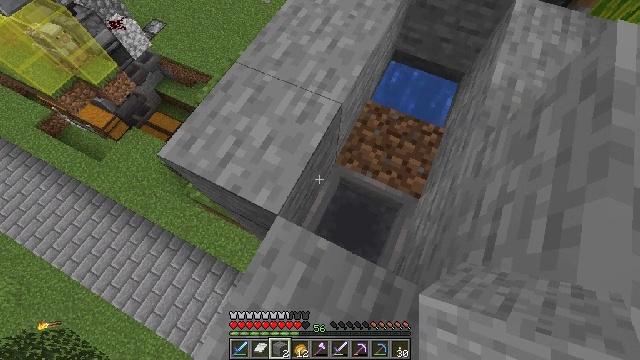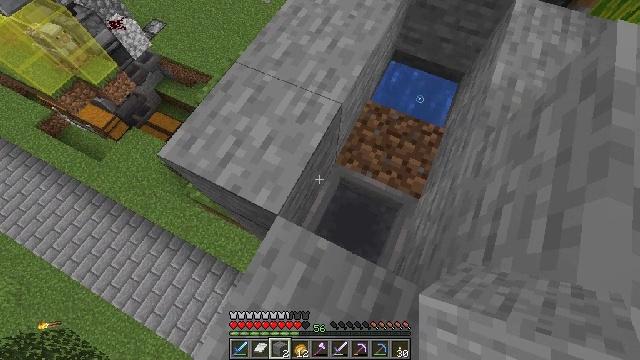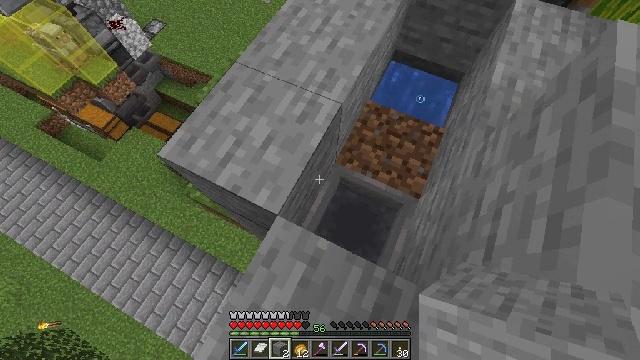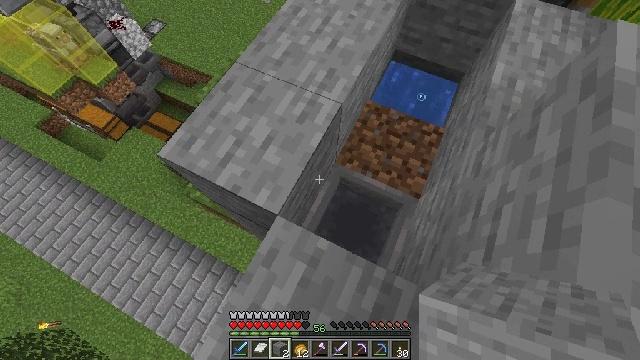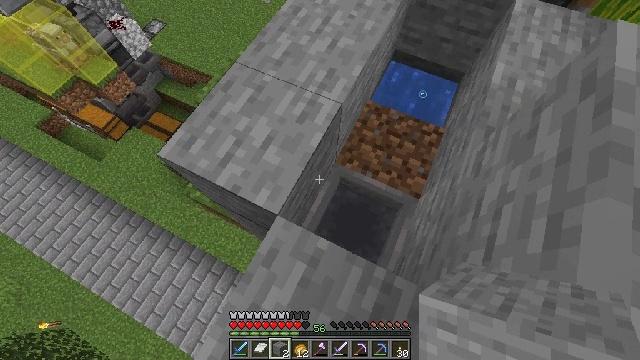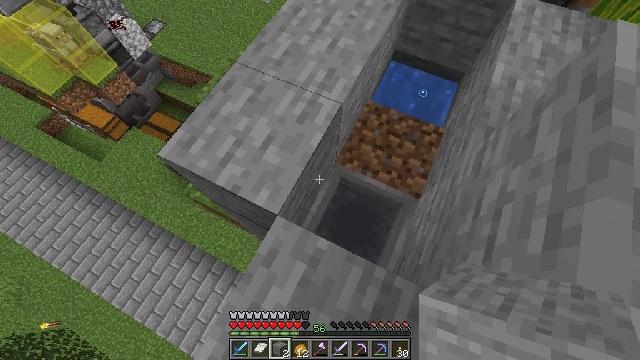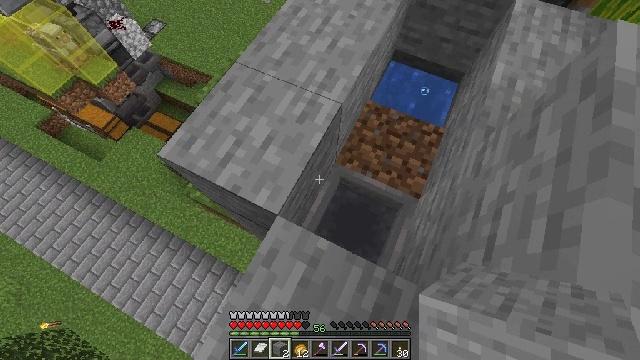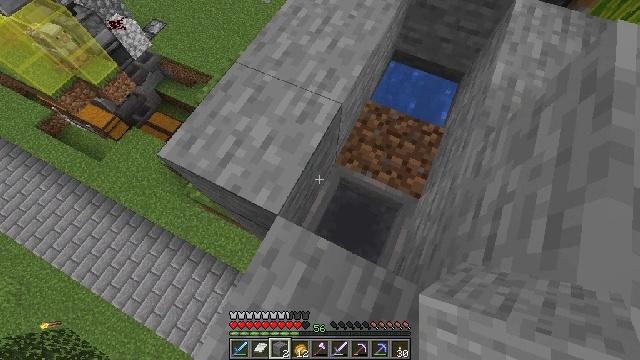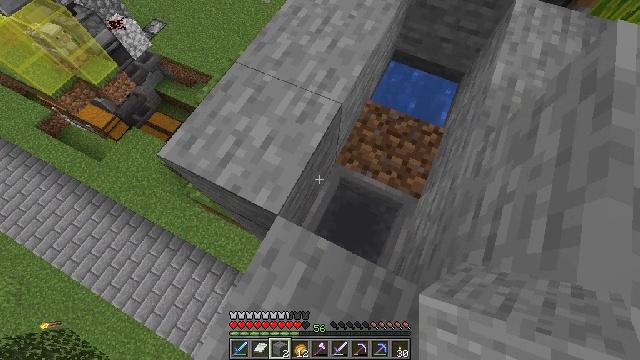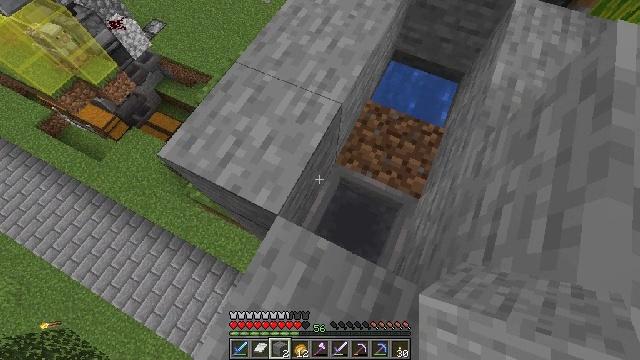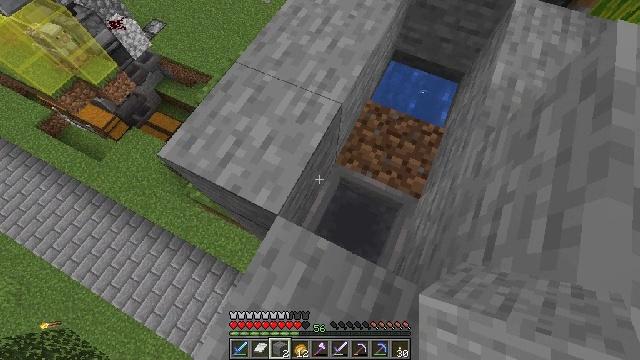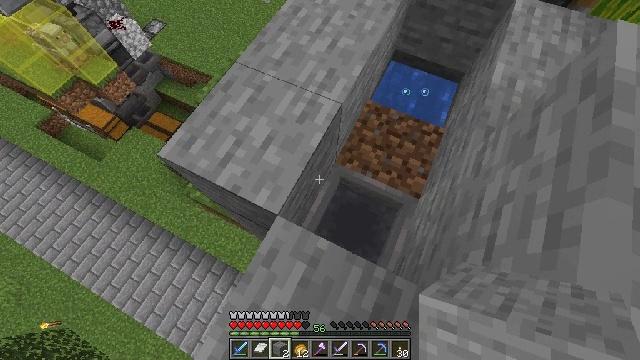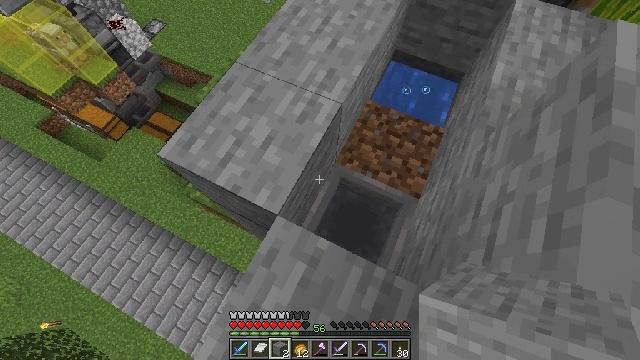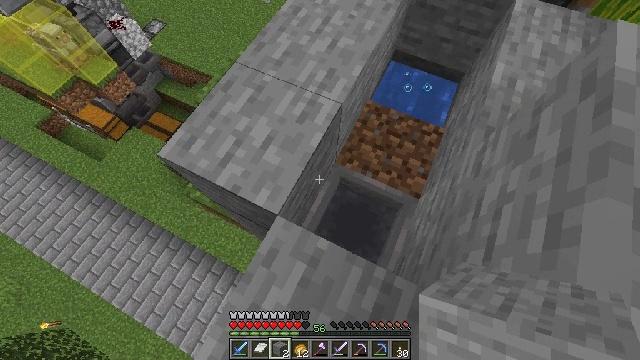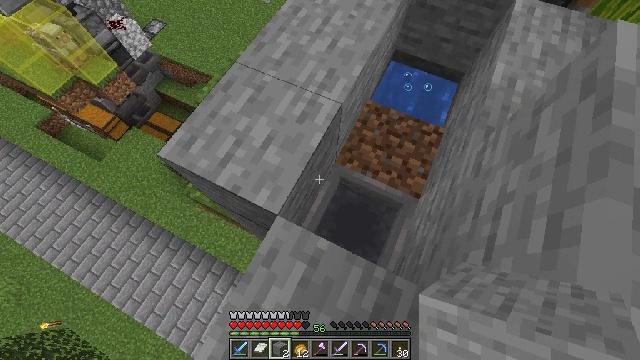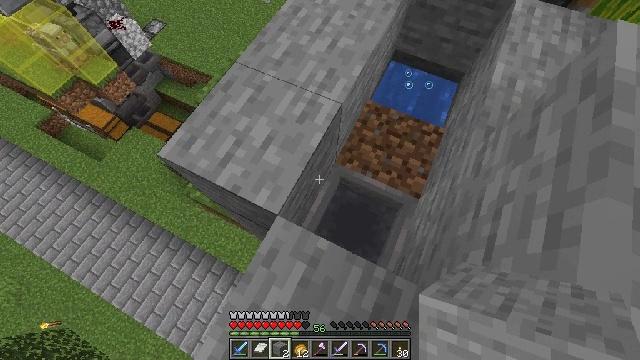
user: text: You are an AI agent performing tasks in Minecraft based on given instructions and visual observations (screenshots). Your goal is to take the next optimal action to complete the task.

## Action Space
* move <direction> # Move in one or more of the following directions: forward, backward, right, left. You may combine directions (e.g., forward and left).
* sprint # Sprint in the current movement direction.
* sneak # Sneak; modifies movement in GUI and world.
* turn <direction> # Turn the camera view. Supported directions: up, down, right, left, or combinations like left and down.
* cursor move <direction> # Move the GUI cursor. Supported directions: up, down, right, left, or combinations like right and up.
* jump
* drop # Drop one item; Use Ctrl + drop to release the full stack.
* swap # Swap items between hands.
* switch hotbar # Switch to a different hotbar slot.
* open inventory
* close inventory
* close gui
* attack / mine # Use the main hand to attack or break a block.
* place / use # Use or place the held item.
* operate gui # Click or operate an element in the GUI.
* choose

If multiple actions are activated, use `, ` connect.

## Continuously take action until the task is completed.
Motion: motion action
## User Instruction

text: Attack the hopper to gather it.
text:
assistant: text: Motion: no_op
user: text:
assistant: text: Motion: no_op
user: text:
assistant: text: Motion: no_op
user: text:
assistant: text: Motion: no_op
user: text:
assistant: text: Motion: no_op
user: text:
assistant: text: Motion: no_op
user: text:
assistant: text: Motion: no_op
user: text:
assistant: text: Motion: no_op
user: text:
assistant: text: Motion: no_op
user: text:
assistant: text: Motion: no_op
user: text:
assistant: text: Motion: no_op
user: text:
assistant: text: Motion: no_op
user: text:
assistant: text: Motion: no_op
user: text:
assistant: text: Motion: no_op
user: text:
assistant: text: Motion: no_op
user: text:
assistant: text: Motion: no_op
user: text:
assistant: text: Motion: no_op
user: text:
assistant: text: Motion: no_op
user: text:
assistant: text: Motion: no_op
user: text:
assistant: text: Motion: no_op
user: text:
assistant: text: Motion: no_op
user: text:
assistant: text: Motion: no_op
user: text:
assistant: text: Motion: no_op
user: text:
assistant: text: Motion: no_op
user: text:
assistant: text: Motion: no_op
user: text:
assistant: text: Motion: no_op
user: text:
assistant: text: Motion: no_op
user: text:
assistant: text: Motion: no_op
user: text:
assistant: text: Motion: no_op
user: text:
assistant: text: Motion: no_op